Question: I am looking to combine the first two sequences as this Marble diagram depicts

1. In this example different lottery players pick numbers, and the numbers they pick are indicated by the color of the small dot on the first line.
2. When winning numbers are decided (line 2)
3. Lottery winners need to be determined (output on line 3). For lottery winners the small dot represents the player that won.
### Desired Outputs
- - - -
### Rx Solutions?
- -
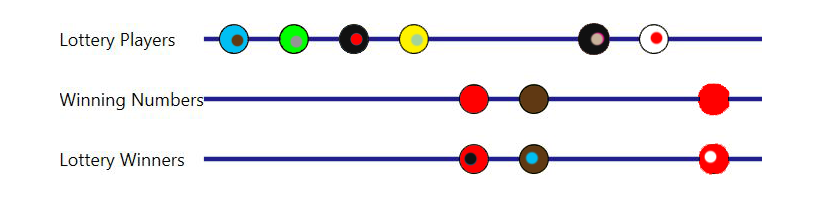
Answer: Your choice of colours for the players and colours for the numbers made things a bit confusing.
Nevertheless, this worked for me.
Start with:
'''
var picks = new Subject<KeyValuePair<string, string>>(); // key == number, value = player
var numbers = new Subject<string>();
'''
Then build a sequence of dictionary of picks by number:
'''
var scanned =
picks
.Scan(new Dictionary<string, string>(), (d, kvp) =>
{
// You need a new dictionary each time
var d2 = new Dictionary<string, string>(d);
d2[kvp.Key] = kvp.Value;
return d2;
});
'''
Now combine using '.Switch()':
'''
var query =
scanned
.Select(d =>
numbers.Select(n => new
{
player = d[n],
number = n
}))
.Switch();
'''
That's it.
Here's the code that runs it:
'''
query.Subscribe(x => Console.WriteLine(x));
picks.OnNext(new KeyValuePair<string, string>("Brown", "Blue"));
picks.OnNext(new KeyValuePair<string, string>("Grey", "Green"));
picks.OnNext(new KeyValuePair<string, string>("Red", "Black"));
picks.OnNext(new KeyValuePair<string, string>("Grey", "Yellow"));
numbers.OnNext("Red");
numbers.OnNext("Brown");
picks.OnNext(new KeyValuePair<string, string>("Grey", "Black"));
picks.OnNext(new KeyValuePair<string, string>("Red", "White"));
numbers.OnNext("Red");
'''
Here are the results I got: